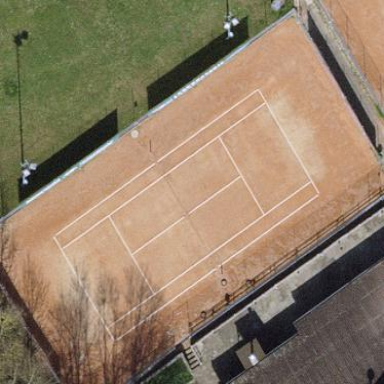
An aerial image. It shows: Tennis court in leisure pitch.